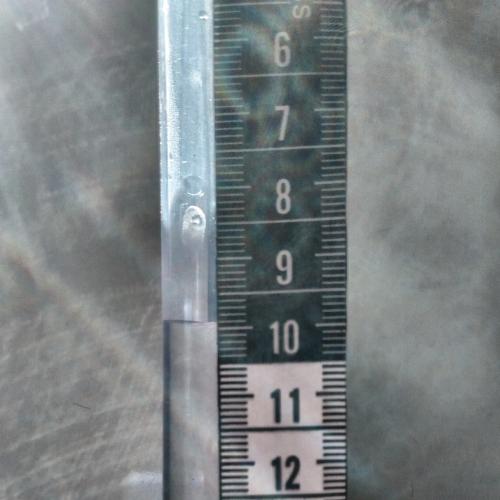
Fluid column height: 9.9 cm